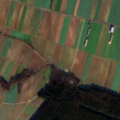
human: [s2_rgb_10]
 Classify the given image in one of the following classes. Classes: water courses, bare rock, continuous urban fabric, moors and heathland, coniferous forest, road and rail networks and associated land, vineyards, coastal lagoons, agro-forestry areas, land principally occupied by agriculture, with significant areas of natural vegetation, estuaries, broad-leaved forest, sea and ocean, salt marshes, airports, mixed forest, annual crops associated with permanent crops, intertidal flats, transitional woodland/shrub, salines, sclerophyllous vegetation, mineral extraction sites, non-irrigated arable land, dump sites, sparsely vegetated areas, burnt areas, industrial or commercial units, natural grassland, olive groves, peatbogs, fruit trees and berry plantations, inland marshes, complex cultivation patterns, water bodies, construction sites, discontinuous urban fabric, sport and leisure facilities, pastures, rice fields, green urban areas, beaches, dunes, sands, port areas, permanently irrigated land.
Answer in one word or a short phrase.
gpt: non-irrigated arable land, land principally occupied by agriculture, with significant areas of natural vegetation, mixed forest